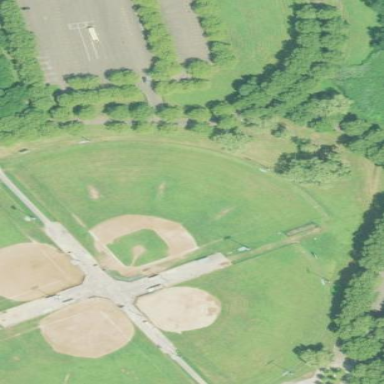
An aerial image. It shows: Baseball pitch for leisure and sports activities.